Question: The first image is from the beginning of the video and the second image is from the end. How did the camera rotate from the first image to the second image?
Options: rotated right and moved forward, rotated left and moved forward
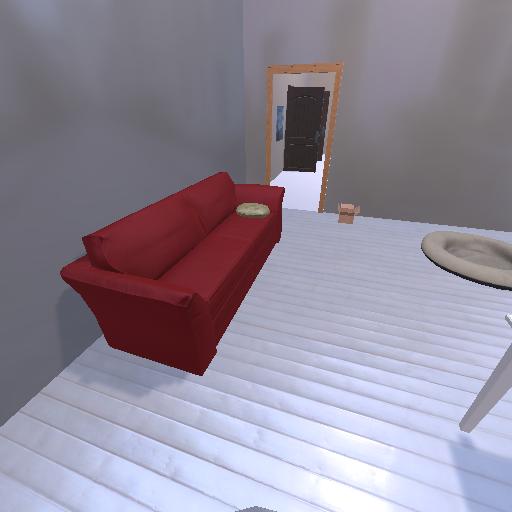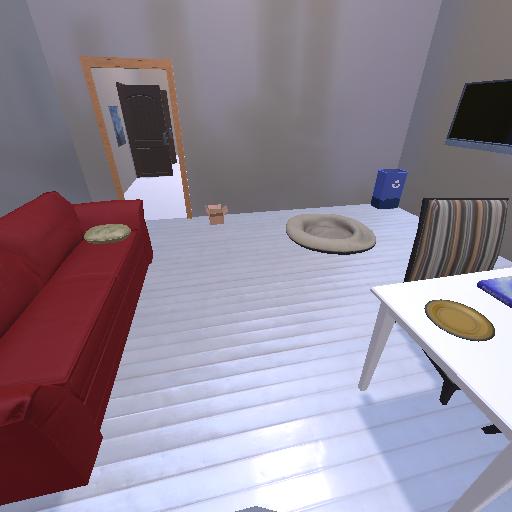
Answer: rotated right and moved forward